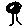
Label: tree